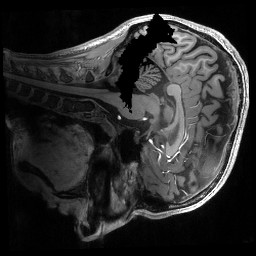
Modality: T1w
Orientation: sagittal
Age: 24
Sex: female
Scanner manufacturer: siemens
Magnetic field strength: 6.98 T
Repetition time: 2.53 s
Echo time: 0.00176 s